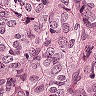
Metastatic tissue present: yes